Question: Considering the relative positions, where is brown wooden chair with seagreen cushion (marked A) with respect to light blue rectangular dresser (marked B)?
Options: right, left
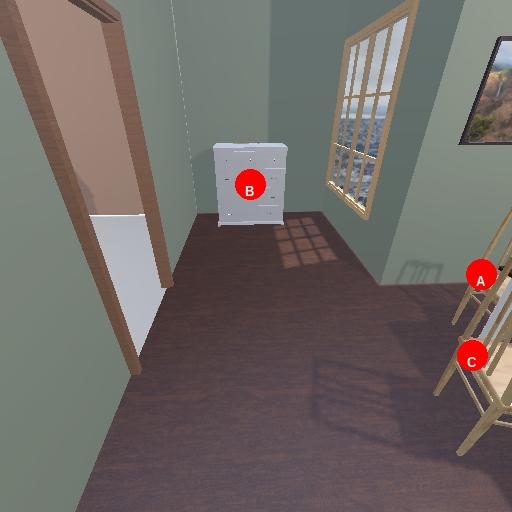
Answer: right